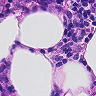
Metastatic tissue present: no